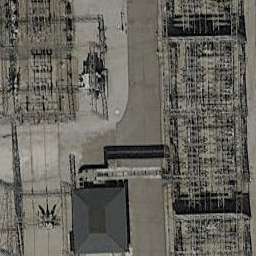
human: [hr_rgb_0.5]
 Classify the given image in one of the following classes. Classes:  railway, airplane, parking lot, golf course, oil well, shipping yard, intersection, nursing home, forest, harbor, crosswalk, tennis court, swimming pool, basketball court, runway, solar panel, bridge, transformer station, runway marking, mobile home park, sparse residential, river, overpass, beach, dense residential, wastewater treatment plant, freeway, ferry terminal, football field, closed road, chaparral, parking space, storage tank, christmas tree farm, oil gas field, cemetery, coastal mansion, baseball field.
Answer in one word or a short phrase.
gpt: transformer station